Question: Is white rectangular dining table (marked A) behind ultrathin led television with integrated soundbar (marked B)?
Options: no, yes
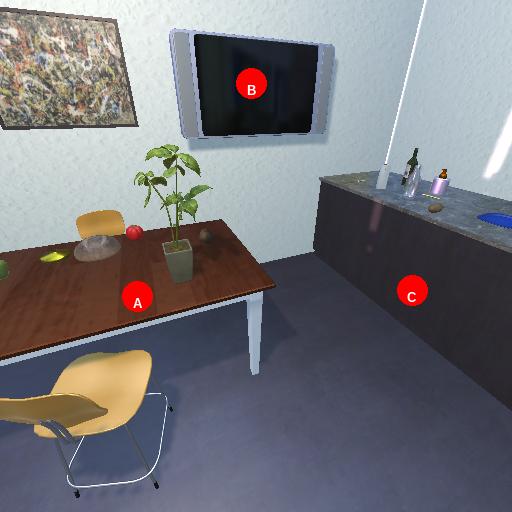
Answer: no